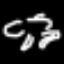
Label: frog